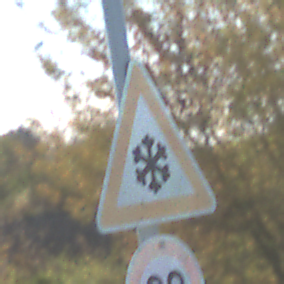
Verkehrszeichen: SchneeOderEisglaette
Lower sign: Geschwindigkeit80
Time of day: MorningAfternoon
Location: Outdoor (Nature)
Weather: Clear
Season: Autumn
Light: Natural